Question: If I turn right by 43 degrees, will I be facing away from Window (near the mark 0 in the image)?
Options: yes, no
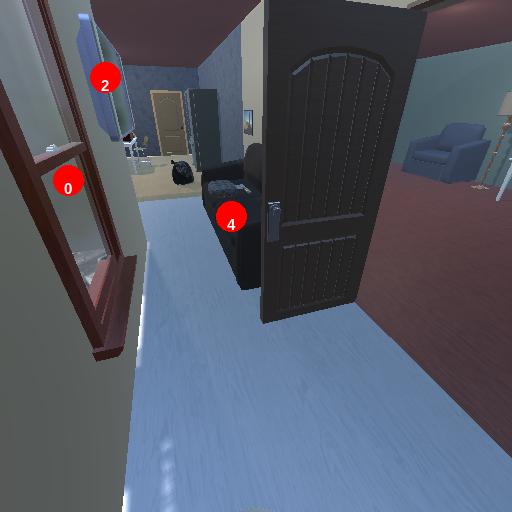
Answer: yes